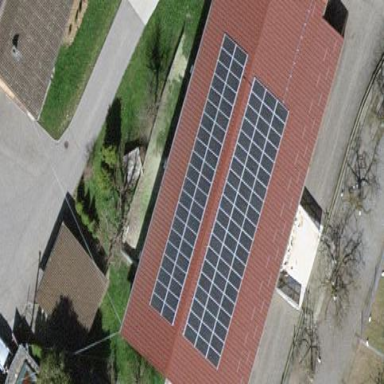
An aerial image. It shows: Solar power generator using photovoltaic method with solar photovoltaic panel types.